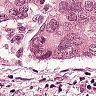
Metastatic tissue present: yes